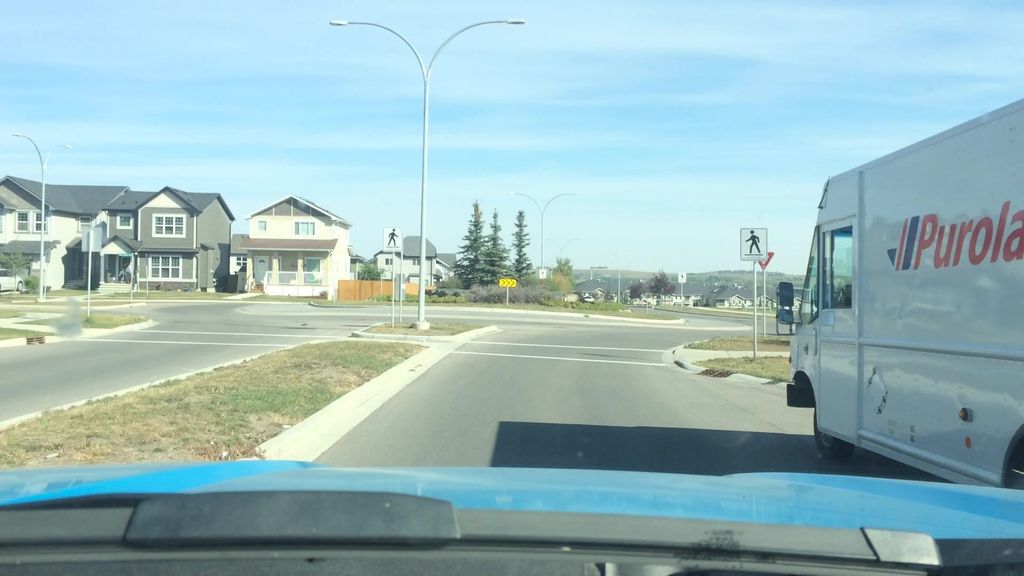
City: calgary